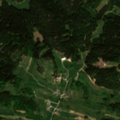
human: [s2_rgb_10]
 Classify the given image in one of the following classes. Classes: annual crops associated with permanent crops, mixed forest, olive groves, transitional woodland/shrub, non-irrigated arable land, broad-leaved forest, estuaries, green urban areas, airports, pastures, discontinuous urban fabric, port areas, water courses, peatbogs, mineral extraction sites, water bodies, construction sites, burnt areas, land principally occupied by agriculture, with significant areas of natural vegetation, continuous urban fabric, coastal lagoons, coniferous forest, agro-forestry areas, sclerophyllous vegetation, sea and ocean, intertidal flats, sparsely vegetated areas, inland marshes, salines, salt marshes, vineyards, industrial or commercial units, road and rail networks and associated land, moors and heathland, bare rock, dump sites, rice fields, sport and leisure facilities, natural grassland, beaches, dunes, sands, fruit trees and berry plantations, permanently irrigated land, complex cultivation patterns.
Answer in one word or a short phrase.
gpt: non-irrigated arable land, land principally occupied by agriculture, with significant areas of natural vegetation, coniferous forest